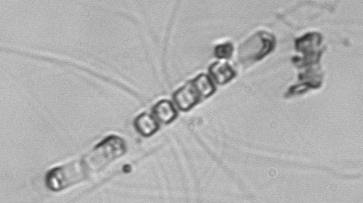
Label: Chaetoceros